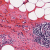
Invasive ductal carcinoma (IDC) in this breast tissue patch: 0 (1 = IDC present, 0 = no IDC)